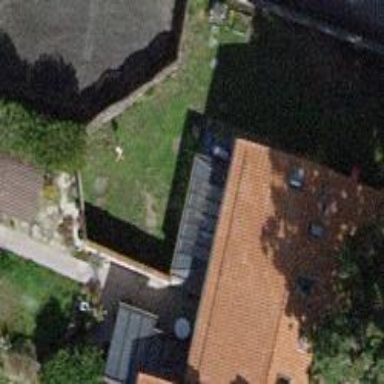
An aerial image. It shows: Garden surrounded by fence.